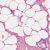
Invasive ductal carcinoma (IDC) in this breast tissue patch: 0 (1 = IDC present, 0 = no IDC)